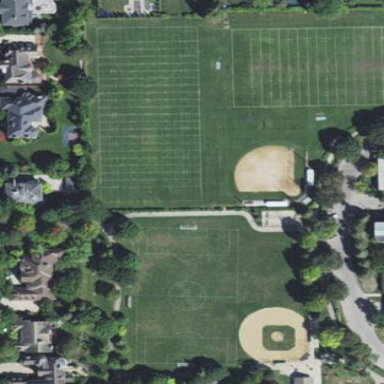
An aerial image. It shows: Soccer pitch designated for leisure and sports activities.